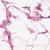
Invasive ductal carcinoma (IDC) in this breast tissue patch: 1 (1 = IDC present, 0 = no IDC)